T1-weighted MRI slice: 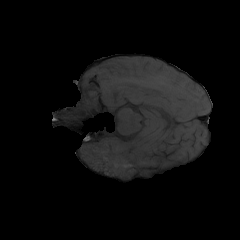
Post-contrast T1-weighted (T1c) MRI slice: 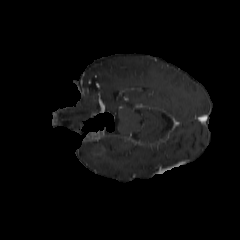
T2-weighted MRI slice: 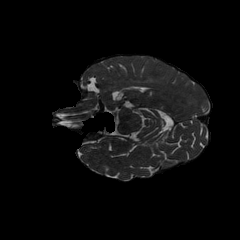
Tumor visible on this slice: no